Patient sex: M
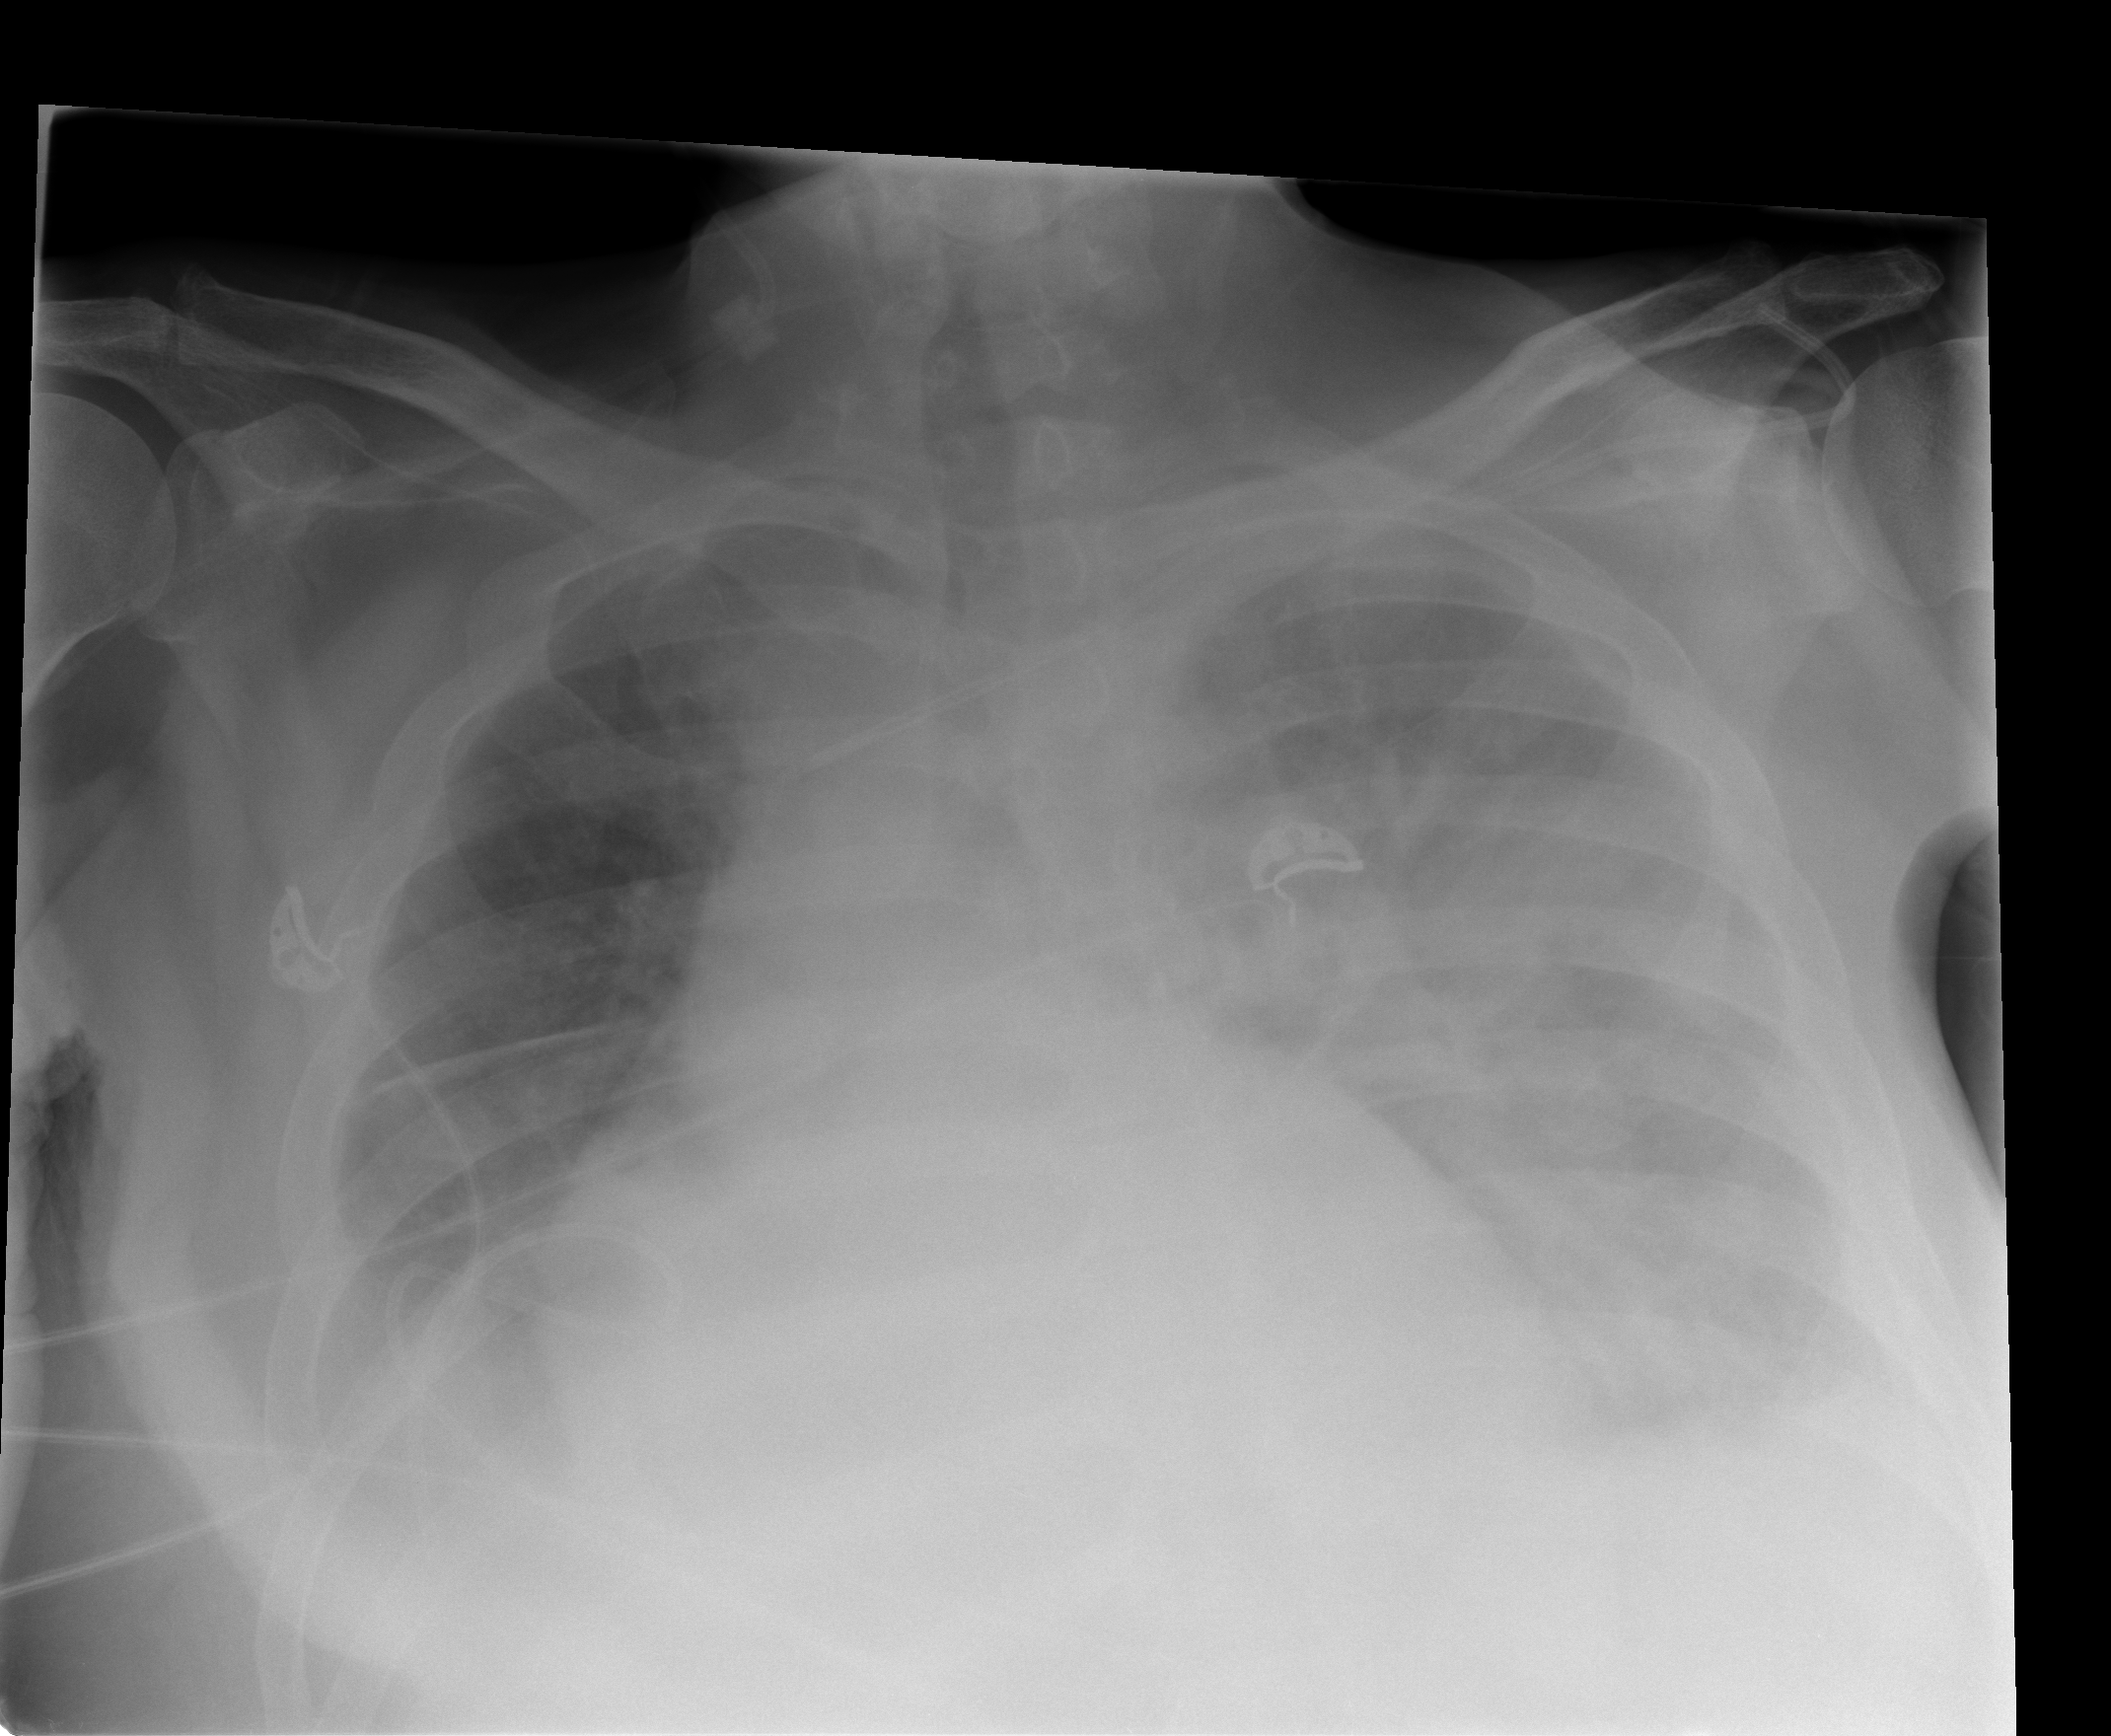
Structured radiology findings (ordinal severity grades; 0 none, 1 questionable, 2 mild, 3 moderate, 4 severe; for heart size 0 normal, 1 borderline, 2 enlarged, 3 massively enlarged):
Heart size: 3
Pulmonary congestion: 3
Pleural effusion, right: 2
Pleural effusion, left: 3
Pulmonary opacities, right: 0
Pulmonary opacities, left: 0
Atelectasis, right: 2
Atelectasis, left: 0